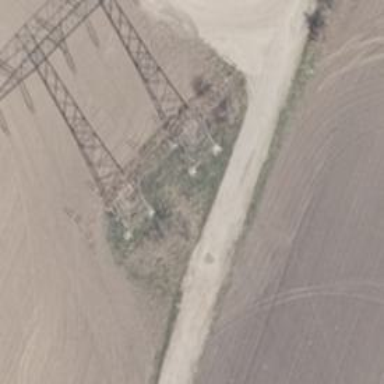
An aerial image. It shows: H-frame power tower with distinctive design.